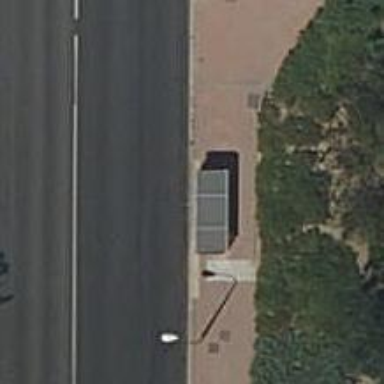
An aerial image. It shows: Bus stop with sheltered platform for public transport.